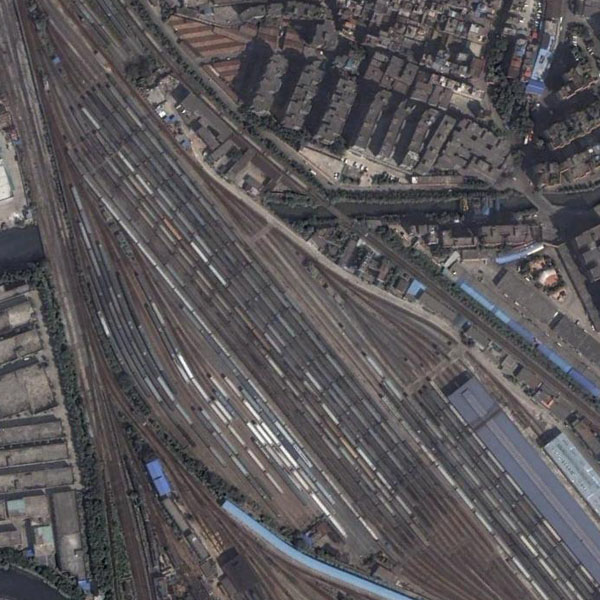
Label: railwayStation